Question: I would like to ensure that my chords above words are separated nicely by multiple white space.
The issue is that when I use 'pre', it comes out pre-formatted and hence not what I wanted.
Also, with ' ', the code looks very ugly.
What is the best method to solve this?
'<pre>Chorus: Em A A common love for each other F#m Bm A common gift to the Saviour </pre> &nbsp;&nbsp;&nbsp;&nbsp;&nbsp;&nbsp;&nbsp;&nbsp;&nbsp;&nbsp;&nbsp;&nbsp;&nbsp;&nbsp;&nbsp;&nbsp;&nbsp;&nbsp;&nbsp;&nbsp;&nbsp;&nbsp;Em &nbsp; &nbsp; &nbsp; &nbsp; &nbsp; &nbsp; &nbsp;&nbsp;&nbsp; &nbsp; &nbsp;A &nbsp; &nbsp; &nbsp; &nbsp;&nbsp;&nbsp; &nbsp; &nbsp; &nbsp; D &nbsp; &nbsp; D7 A common bond holding us to the Lord'
Here is the link to the url: <URL>

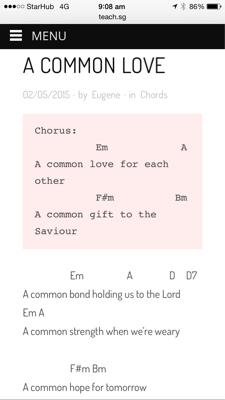
Answer: There are some white space characters like ' ' will be useful. You can use ' ' for tab. You can also use CSS for this.